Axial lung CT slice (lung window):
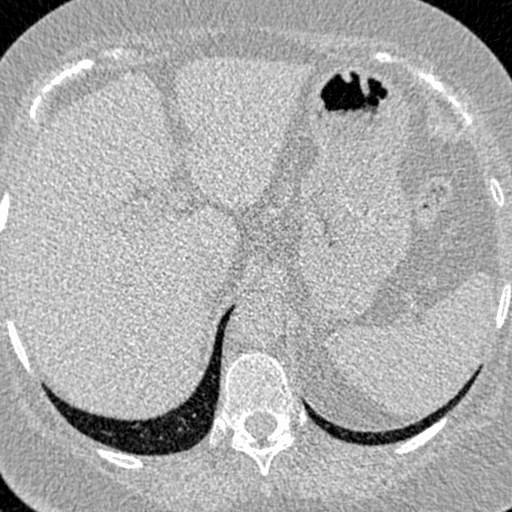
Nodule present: no